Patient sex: F
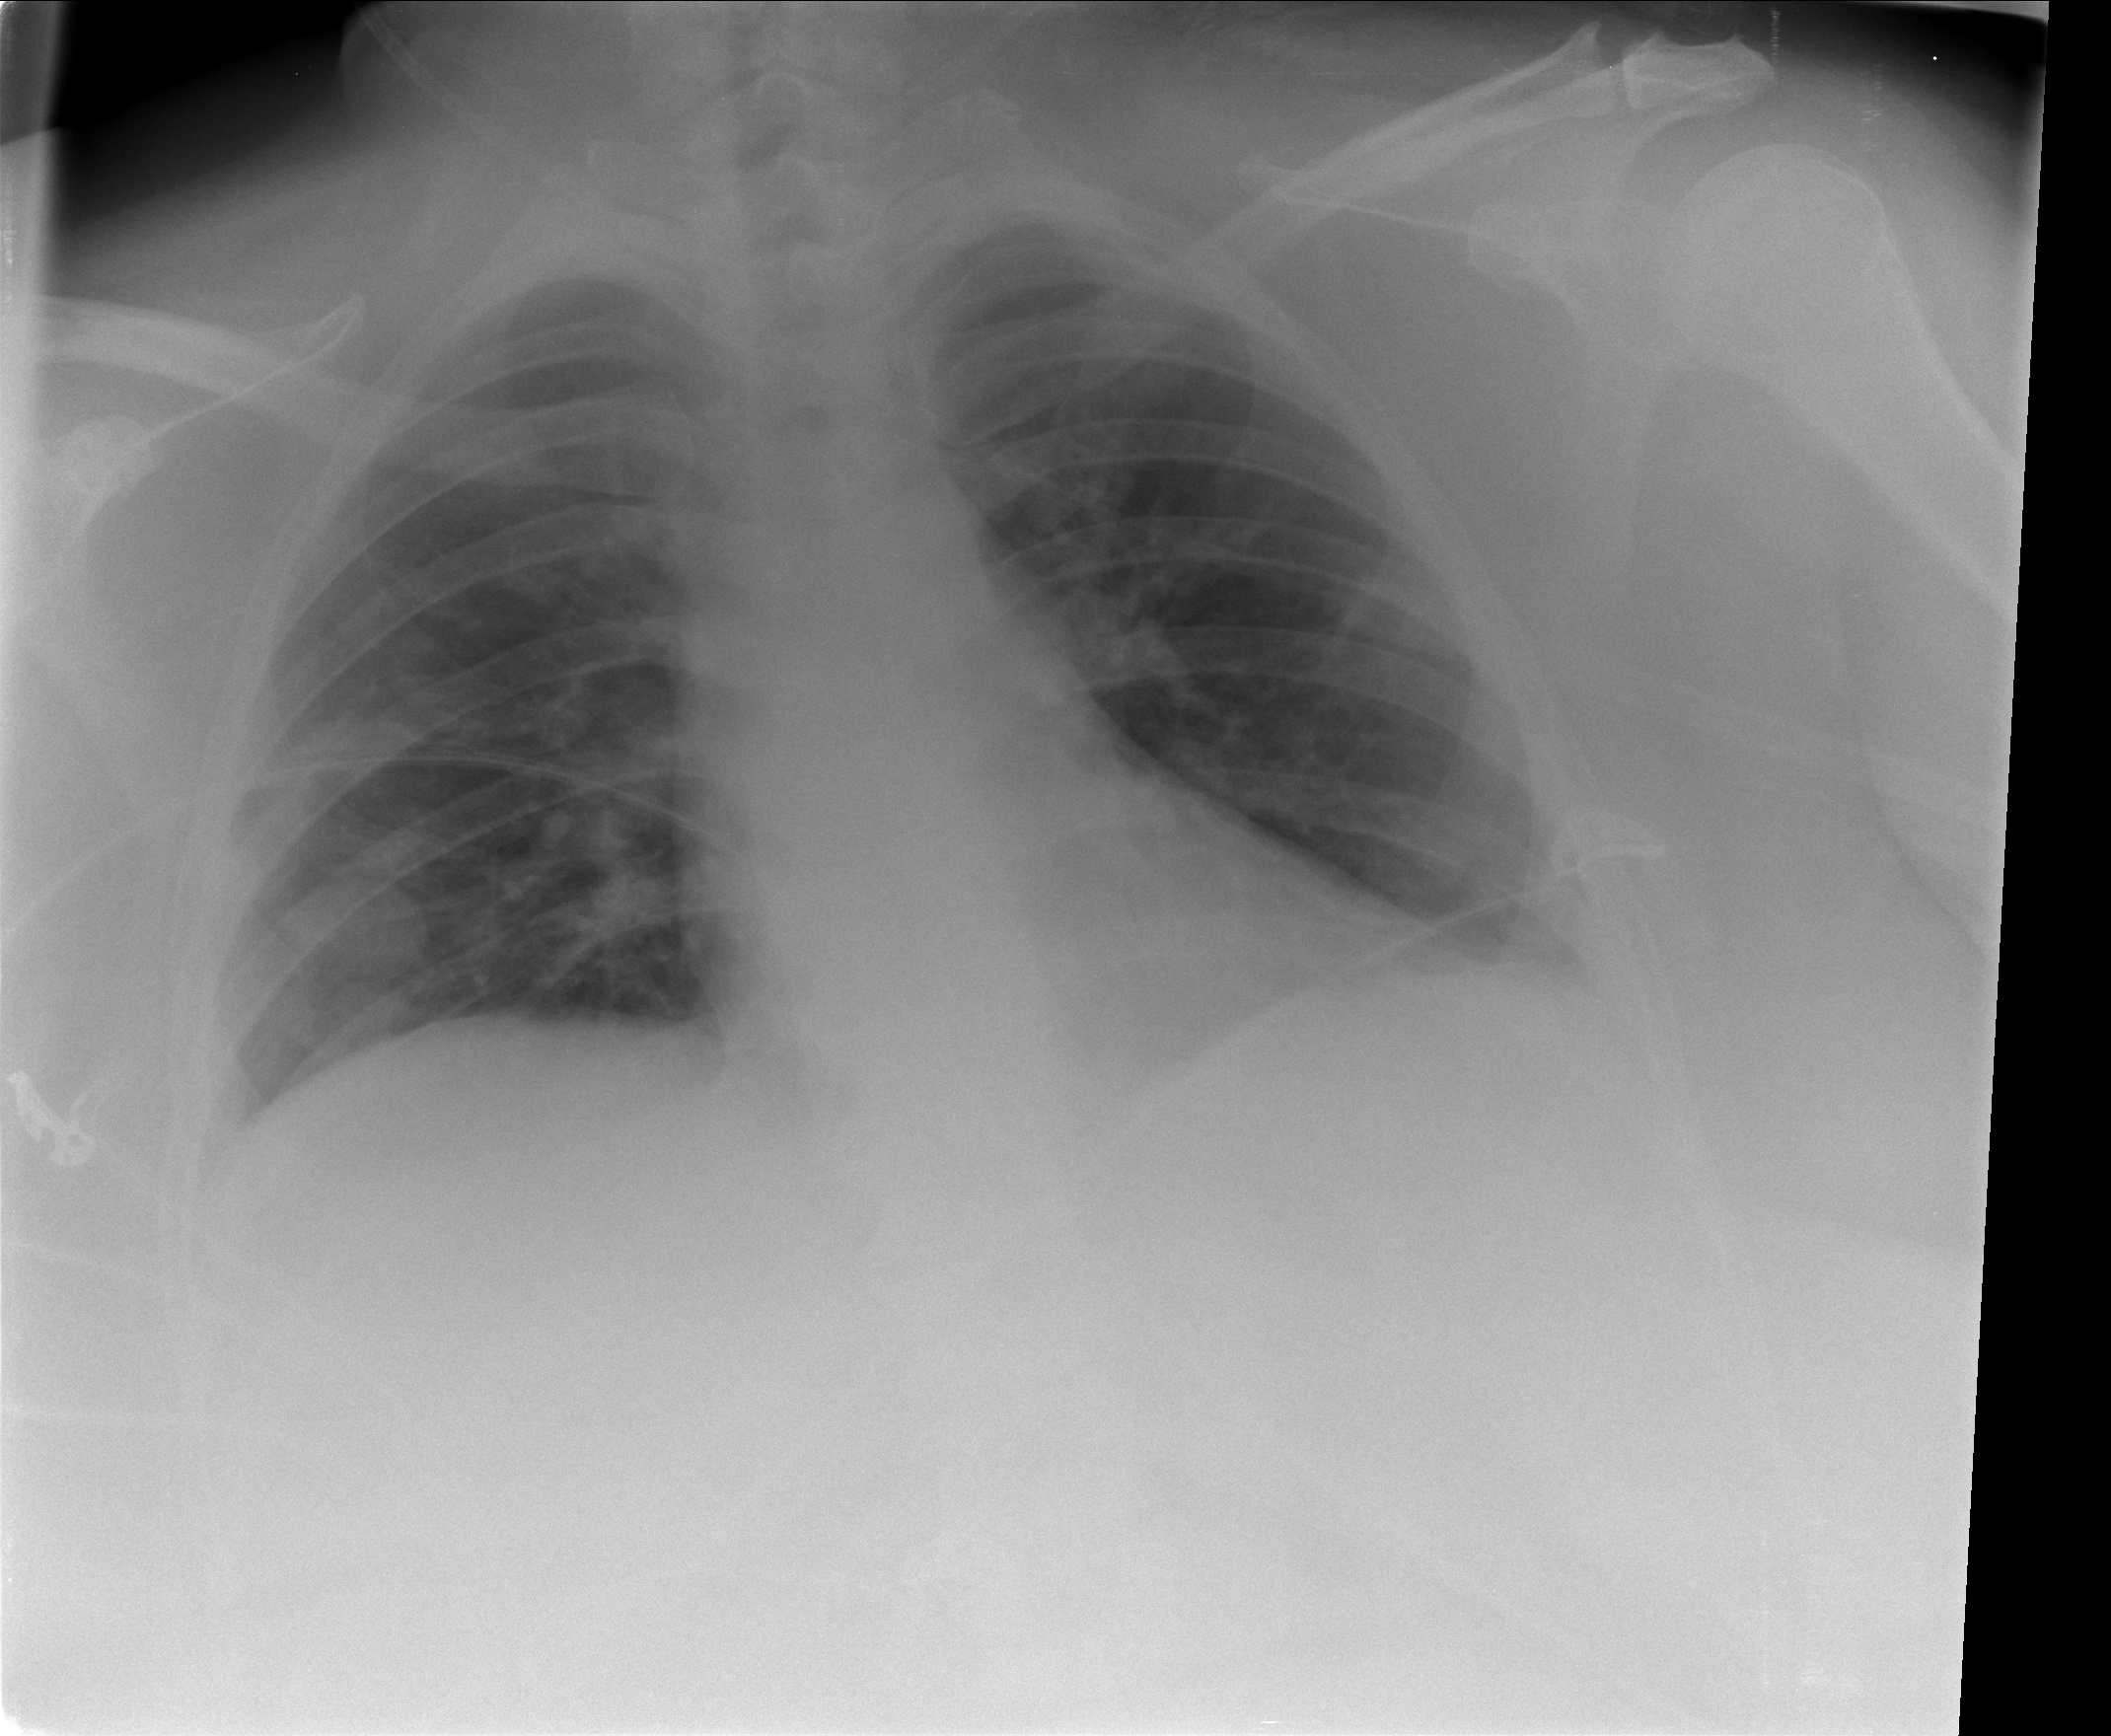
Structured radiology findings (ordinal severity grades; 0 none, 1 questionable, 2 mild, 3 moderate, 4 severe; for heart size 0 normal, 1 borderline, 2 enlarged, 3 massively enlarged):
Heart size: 0
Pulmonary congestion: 0
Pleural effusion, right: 2
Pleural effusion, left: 2
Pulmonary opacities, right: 1
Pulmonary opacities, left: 0
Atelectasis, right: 0
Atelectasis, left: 0